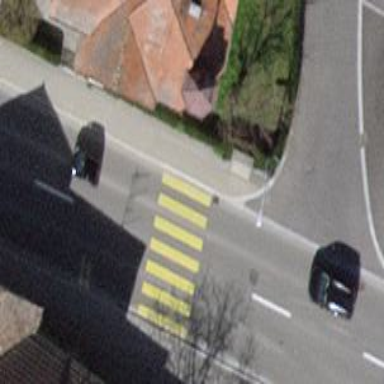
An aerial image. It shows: Asphalt footway with marked zebra crossing.